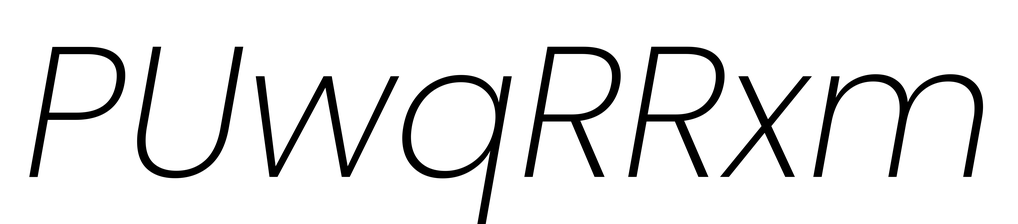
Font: Poppins-ExtraLightItalic